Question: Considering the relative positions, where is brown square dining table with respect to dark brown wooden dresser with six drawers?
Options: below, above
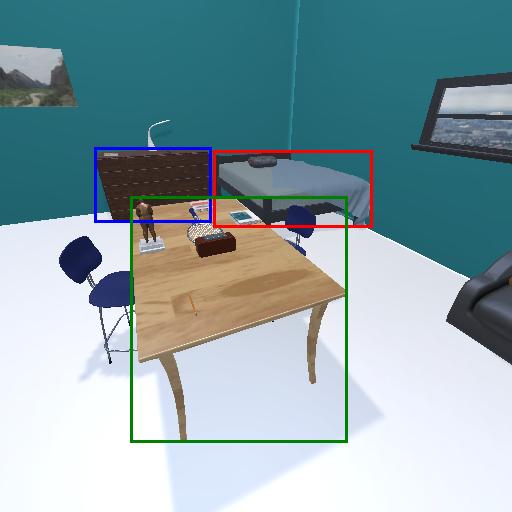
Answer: below